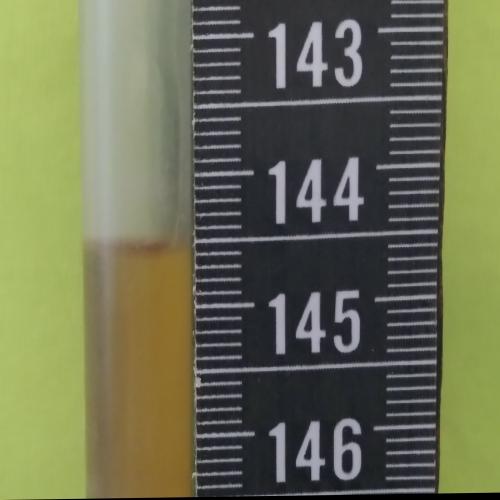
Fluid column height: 144.5 cm